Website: crate-barrel
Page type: customer-info-address
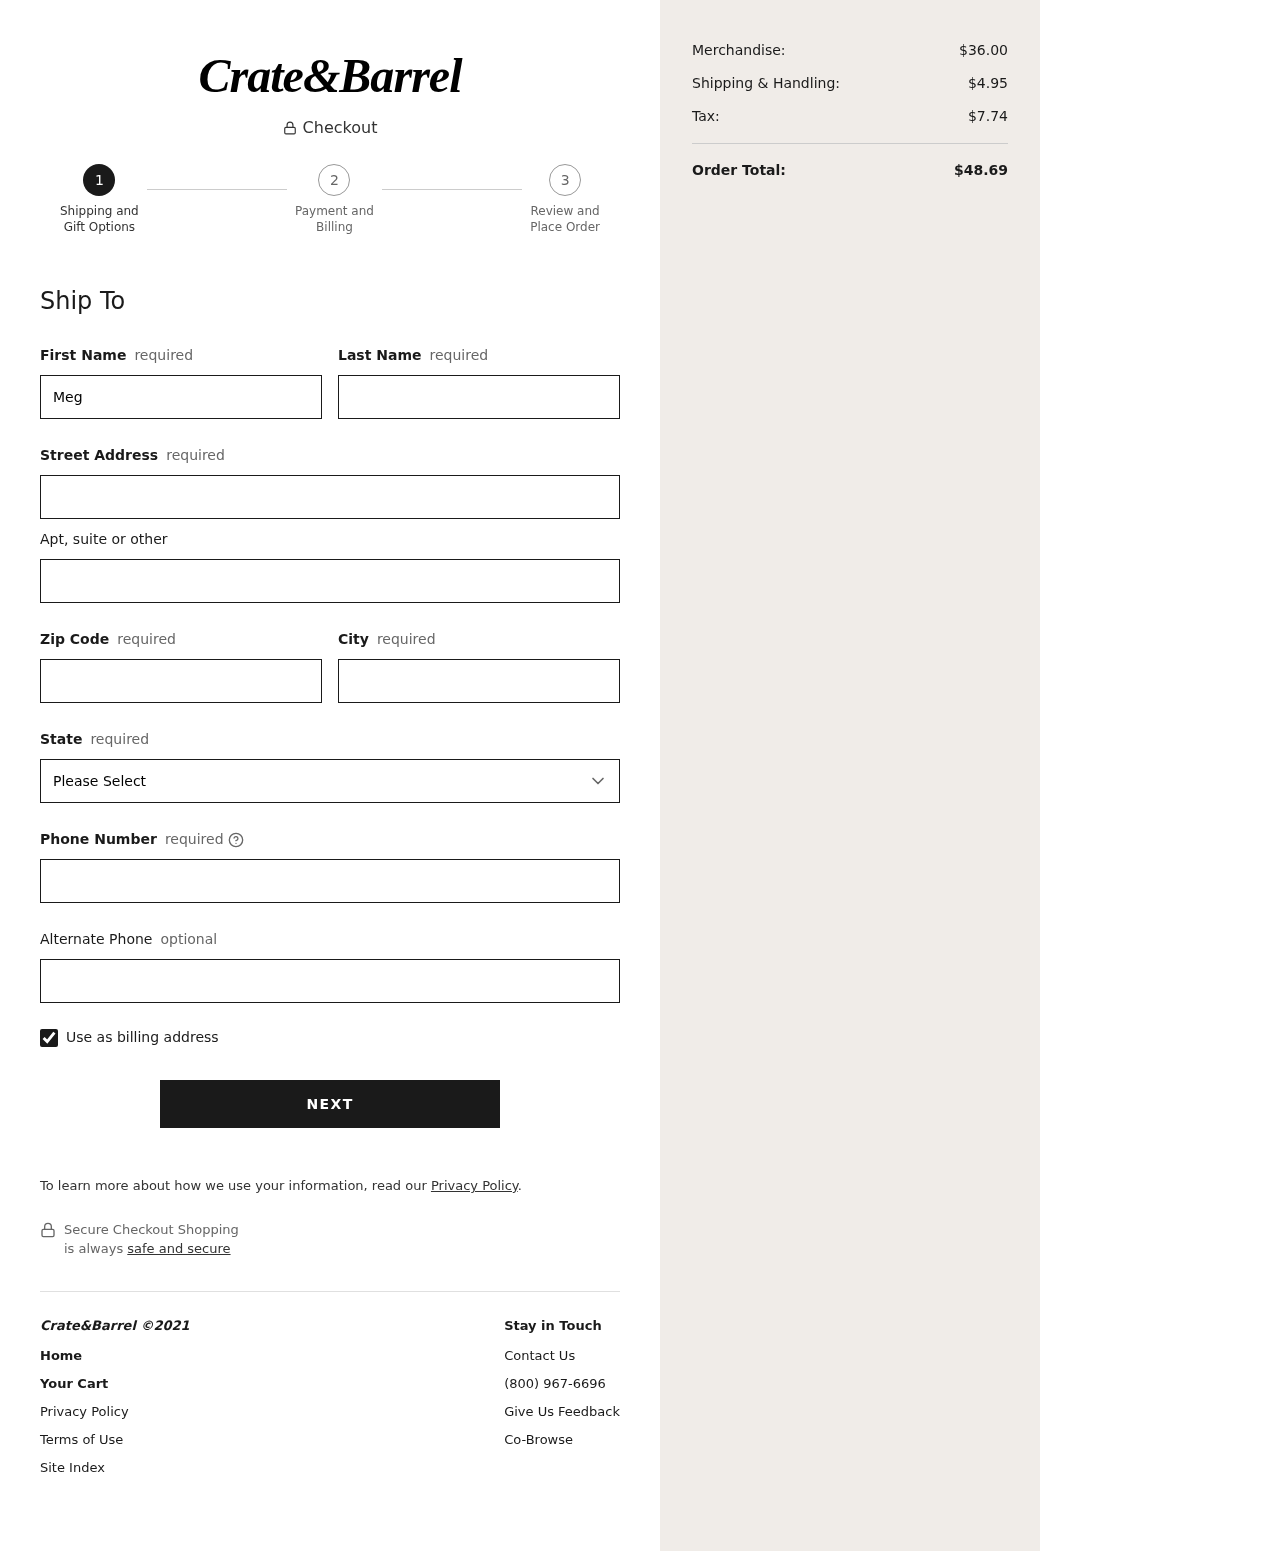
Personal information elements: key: PII_STATE
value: MH
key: PII_FIRSTNAME
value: Megan
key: PII_LASTNAME
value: Melton
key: PII_STREET
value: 4560 Thomas Parkways Apt. 803
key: PII_STREET2
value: Apt. 387
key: PII_POSTCODE
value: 36859
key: PII_CITY
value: Courtneyshire
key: PII_PHONE
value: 9005201538
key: PII_PHONE_ALT
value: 9162290551
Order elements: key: ORDER_SUBTOTAL
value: $36.00
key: ORDER_SHIPPING_COST
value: $4.95
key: ORDER_TAX
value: $7.74
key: ORDER_TOTAL
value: $48.69